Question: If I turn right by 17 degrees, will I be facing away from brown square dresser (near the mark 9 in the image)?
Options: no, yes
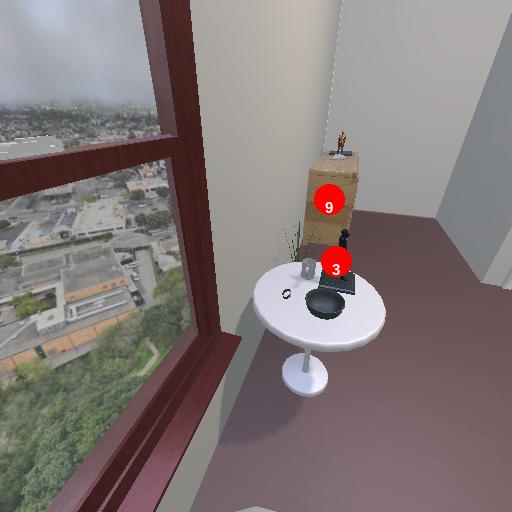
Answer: no